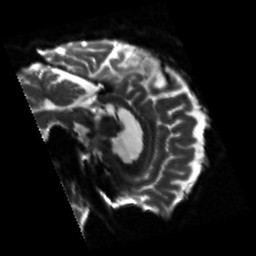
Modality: sbref
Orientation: sagittal
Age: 54
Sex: male
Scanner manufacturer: siemens
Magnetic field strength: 3 T
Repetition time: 5.25 s
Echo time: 0.08 s